Aerial crown-view tile of a tropical tree (Barro Colorado Island, Panama), acquired 20250915:
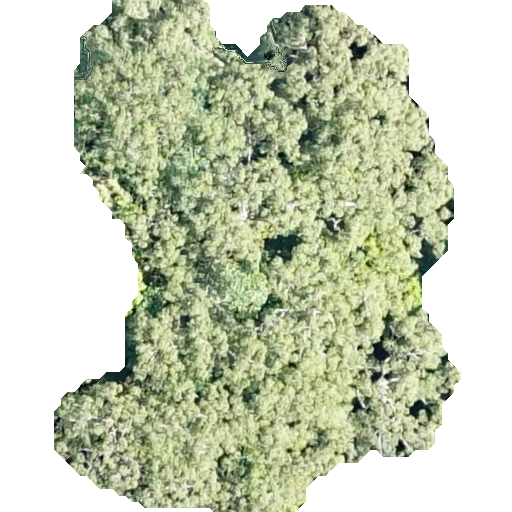
Species: Ceiba pentandra
GBIF accepted scientific name: Ceiba pentandra
Crown area: 232.969 m²